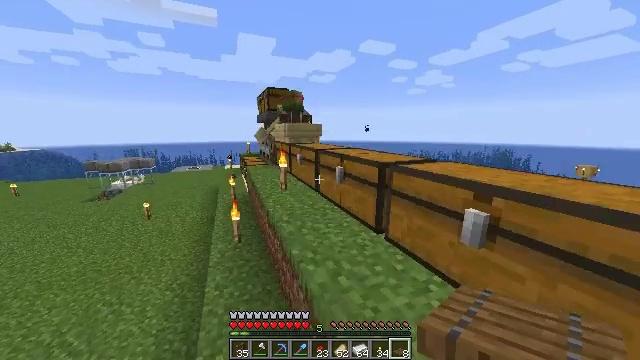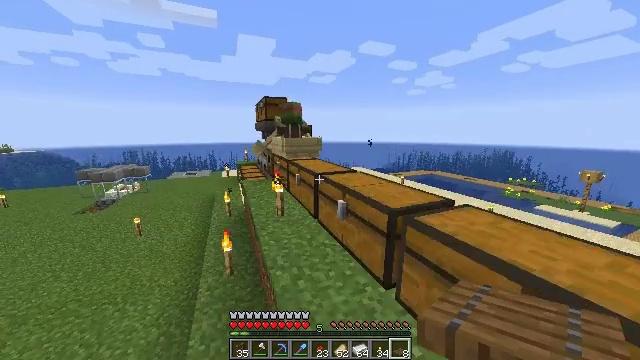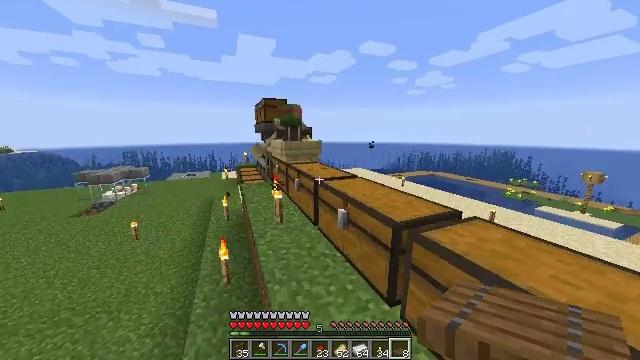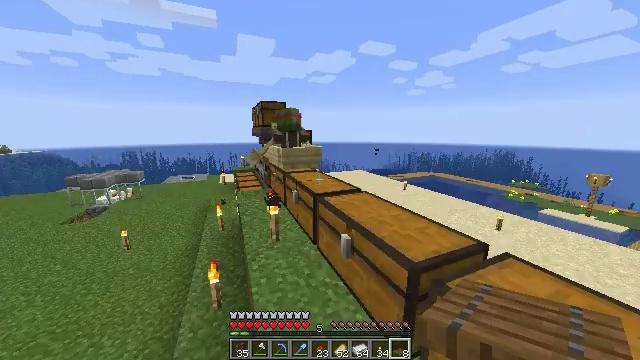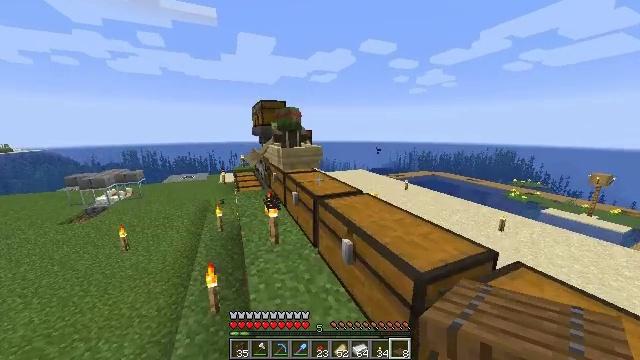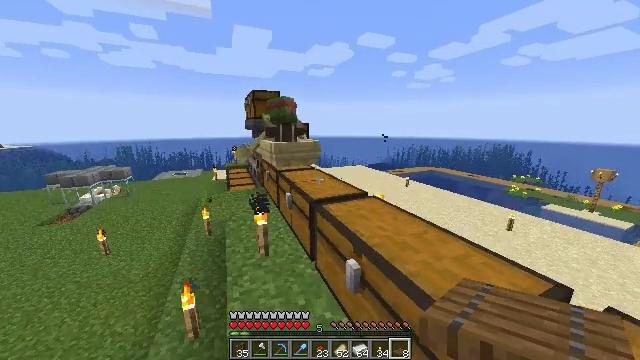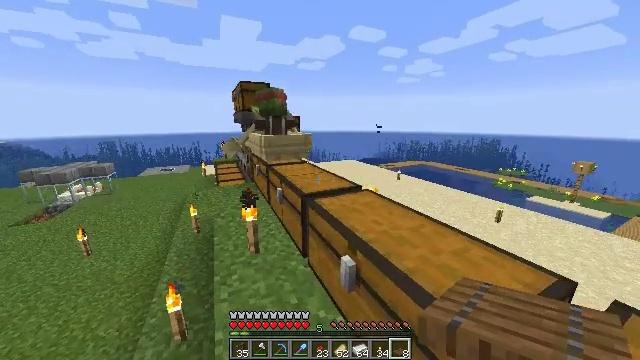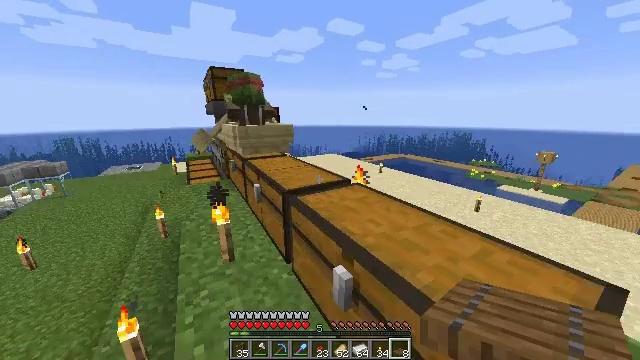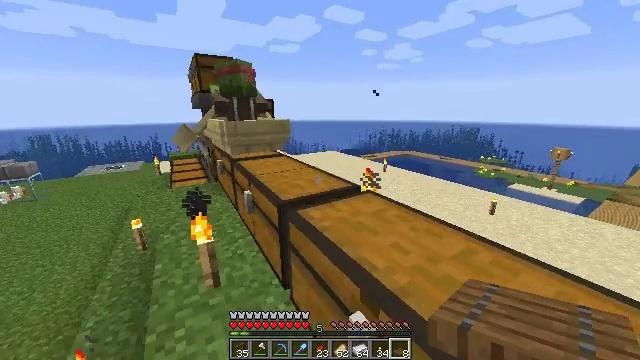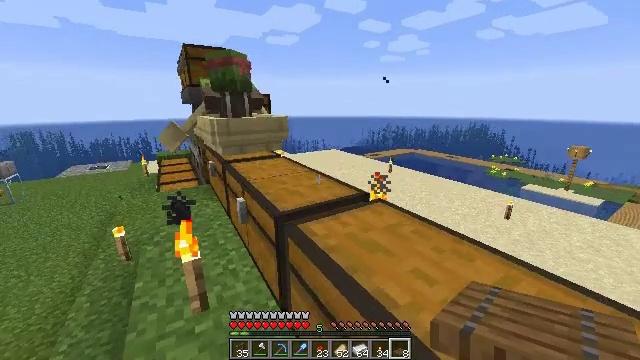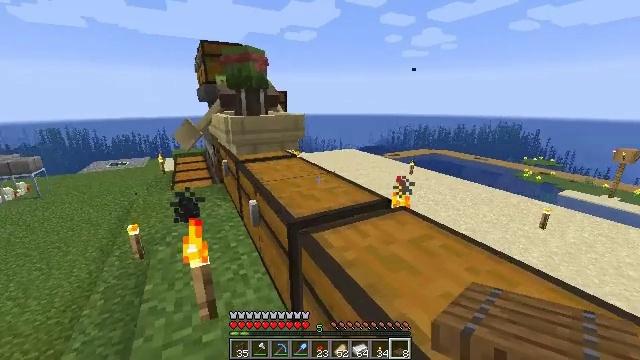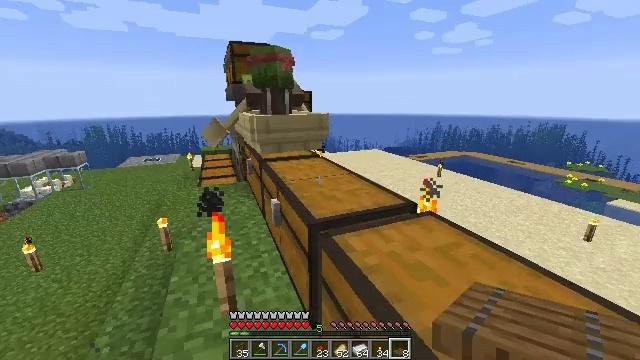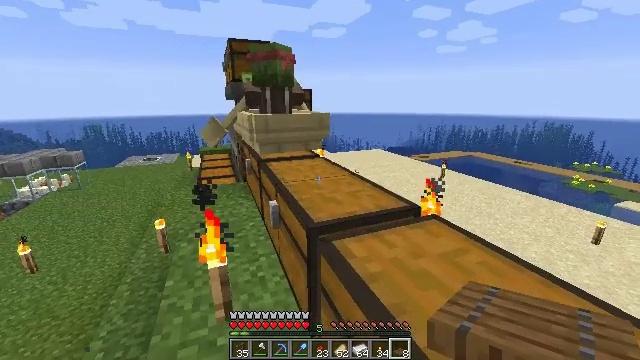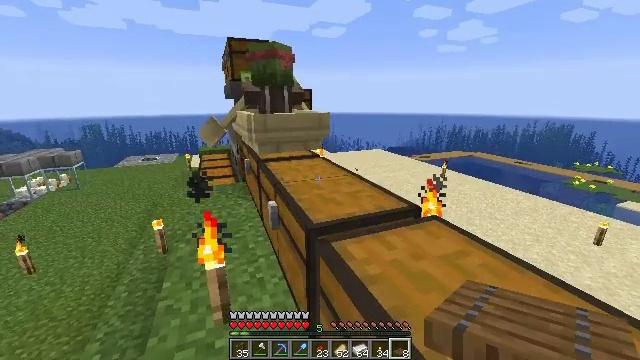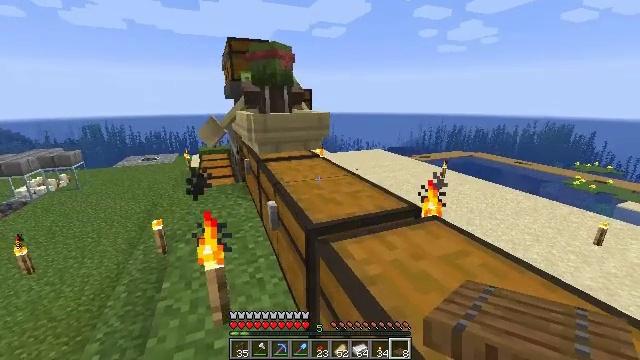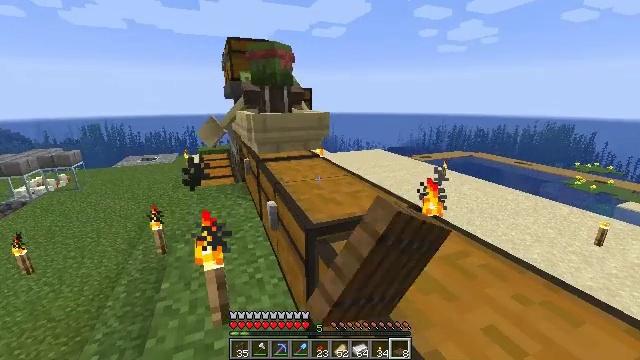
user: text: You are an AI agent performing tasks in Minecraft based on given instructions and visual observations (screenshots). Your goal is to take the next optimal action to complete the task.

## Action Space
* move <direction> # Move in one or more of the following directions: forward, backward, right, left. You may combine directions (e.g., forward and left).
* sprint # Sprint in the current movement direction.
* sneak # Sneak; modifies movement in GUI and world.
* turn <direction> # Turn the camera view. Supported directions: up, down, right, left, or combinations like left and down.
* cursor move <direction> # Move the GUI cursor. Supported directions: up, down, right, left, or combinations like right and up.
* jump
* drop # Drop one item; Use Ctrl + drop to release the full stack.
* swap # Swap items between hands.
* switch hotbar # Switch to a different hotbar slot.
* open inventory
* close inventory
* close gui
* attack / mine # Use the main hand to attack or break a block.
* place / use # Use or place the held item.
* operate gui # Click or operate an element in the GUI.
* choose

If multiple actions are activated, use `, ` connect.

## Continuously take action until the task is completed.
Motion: motion action
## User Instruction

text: With the crafting table, create a spruce fence gate from sticks and planks.
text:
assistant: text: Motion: move forward, sprint, jump
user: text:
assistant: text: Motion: move forward, jump
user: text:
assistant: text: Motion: move forward, jump
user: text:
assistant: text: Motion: move forward, jump
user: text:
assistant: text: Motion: move forward, turn down, jump
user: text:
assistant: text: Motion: move forward, turn right and down
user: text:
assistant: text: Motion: turn right and down
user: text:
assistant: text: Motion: no_op
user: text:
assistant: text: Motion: no_op
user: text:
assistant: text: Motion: turn left
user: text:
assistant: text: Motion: turn left
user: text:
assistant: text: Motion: no_op
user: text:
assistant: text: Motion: no_op
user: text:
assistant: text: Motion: use / place
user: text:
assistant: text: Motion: use / place
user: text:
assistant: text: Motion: use / place
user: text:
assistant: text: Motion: use / place
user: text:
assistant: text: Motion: no_op
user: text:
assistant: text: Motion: open gui
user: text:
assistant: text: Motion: no_op
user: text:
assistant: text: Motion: no_op
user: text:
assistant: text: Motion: cursor move right
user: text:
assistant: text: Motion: cursor move right and down
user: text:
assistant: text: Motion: cursor move right
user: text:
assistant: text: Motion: no_op
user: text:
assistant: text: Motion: no_op
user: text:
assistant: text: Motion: no_op
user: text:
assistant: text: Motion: no_op
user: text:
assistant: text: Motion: no_op
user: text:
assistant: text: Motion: no_op